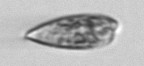
Label: Prorocentrum_dentatum